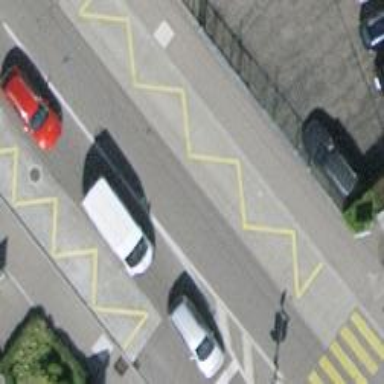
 while the right side is busway shared with cyclists."